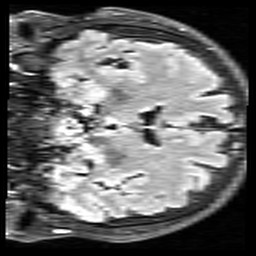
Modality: FLAIR
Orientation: coronal
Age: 69
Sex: female
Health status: healthy
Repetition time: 12 s
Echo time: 0.095 s